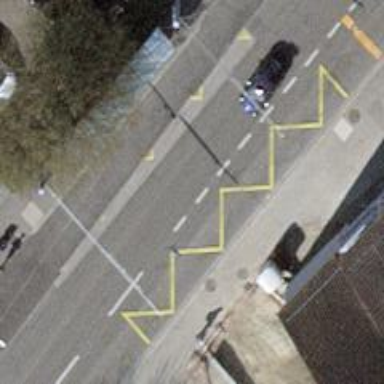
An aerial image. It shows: Trolleybus stop position for public transport.